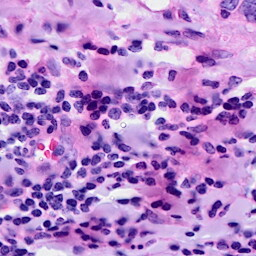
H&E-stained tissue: Breast